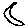
Label: moon